Question: I'm learning Swift language now a days.
In Apple's documentation I saw a example for extension like:
'''
extension Int: ExampleProtocol {
var simpleDescription: String {
return "The number \(self)"
}
mutating func adjust() {
self += 42
}
}
7.simpleDescription
'''
So I just called the 'adjust()' like:
'''
7.adjust()
'''
It throws an error:
'''
Immutable value of type 'Int' only has mutating members named adjust.
'''

I'm not sure what causes the error ? Can anybody help me to understand the issue ?
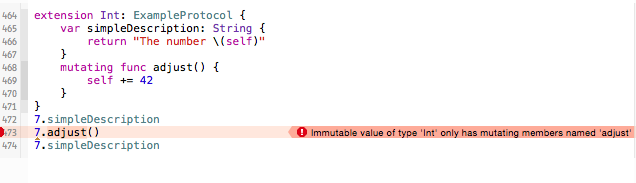
Answer: The adjust method is marked as mutating meaning that it changes the thing the method is being called on.
7 is a literal so it doesn't make sense to change it's value. Literals cannot be mutated. That is why the error message says that the immutable value cannot be mutated.
Instead, you can use that method on a variable (that is mutable):
'''
var myNum = 7
myNum.adjust()
println(myNum) // 49
'''
If you were to try the same thing on a constant, you would get the same error message since it is also not mutable:
'''
let myNum2 = 7
myNum2.adjust() // Error: Immutable value of type 'Int' only has mutating members named 'adjust'
'''